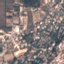
Label: Residential